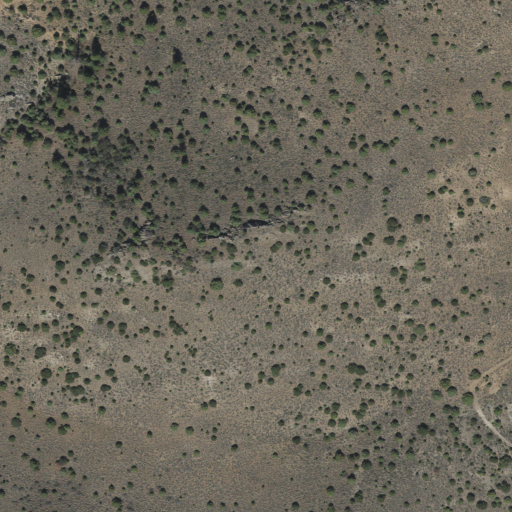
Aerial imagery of mountain in Utah named Flake Mountain containing shrub and evergreen forest